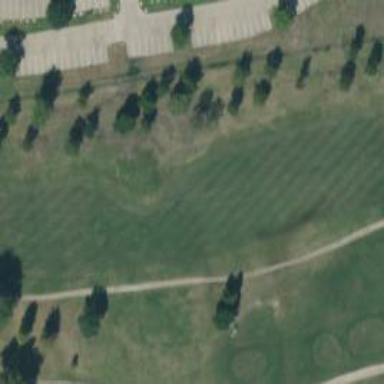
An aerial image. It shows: Golf hole.